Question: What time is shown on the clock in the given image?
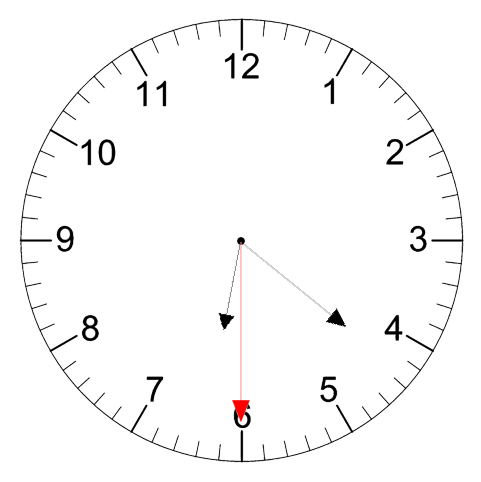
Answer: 06:21:30